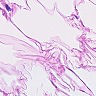
Metastatic tissue present: no